Question: Here is my current comment system design:

I'm developing it for a website that has lots of areas, blogs, tutorials, manuals etc etc. As supposed to developing a separate comment table for each ('tblBlogComments', 'tblTutorialComments') etc etc, I'm trying to go for a one structure fits all approach.
This way, I can turn the comment system into a web control, and just drop it on any page that I want comments for. It means I only have one set of rules, one set of code files to maintain.
The only problem is, is coming up with a 'nice' way to determine which section (blog/tutorial/manual) belongs to.
For example, one solution would be:
'''
tblComment
-------------
Section (int)
SectionIdentifier (int)
'''
Where ''Section'' maps to a unique to each part of the site, EG:
'''
Blog = 1
Articles = 2
Tutorials = 3
...
'''
A 'SectionIdentifier' is some sort of unique ID for that page, eg:
'''
ViewBlog.aspx?ID=5
'''
This would be section 1, identifier 5. So now, a comment with 'Section = 1', 'SectionIdentifier = 5' means it's a comment for blog entry number 5.
This works great, but at the cost of maintainability, and a solid structure, as the 'SectionIdentifier' is anonymous and no relationships can be built.
Is this design OK, or is there a better solution (IE some sort of parent table for a comment?)
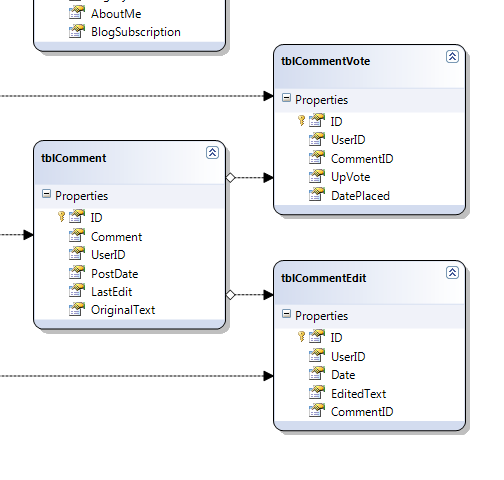
Answer: In Codd's original designed for the Relational Model, a foreign key could reference multiple primary keys in different tables, and the referential integrity was valid if any one table contained the value.
Unfortunately, SQL is a pale reflection of that original vision, since it does not provide this ability, as you have noted.
One standard work-around is to create a new relation that holds the keys to all of the others. But that's not a very good solution in this case, since it creates a point of contention if lots of inserts are happening at once.
The way I would handle this is to create a value--let's call it a Comment-Anchor--that you can put into every table that is to have comments. This value (unlike all the other keys in a well-designed database) should be a GUID. Then each comment can have a Comment-Anchor that indicates which value it is in reference to.
By making it a GUID, you can always insert unique values in your blog or tutorial or whatever, without contention. You do not have to maintain a master-list of Comment-Anchors anywhere, and no section contends with or is blocked by any other section.
This will work well for the normal use-case of finding all the comments for a single blog entry, for example. To go the other way, from comment to the thing that is being commented on, you could put a flag in the comment table identifying which table is being refrenced, but I wouldn't do that. I would just search all the tables, maybe with a view or something. The reverse query would be rare enough, that I don't see much point in maintaining infrastructure for it, and the flag would be redundant data, which is the bane of RDBMSs.
One additional benifit of this system is that it is easily extensible. If you create a new type of data, or decide to add comments to an existing type of data, then you need only add the Comment-Anchor column to the table. No additional work must be done on the database side. And even the middleware portion that handles the comments does not need to be modified in any way, since it has no knowledge of what sorts of things take comments.